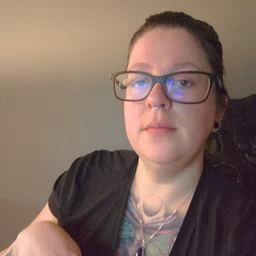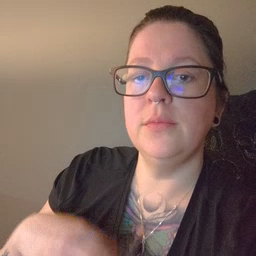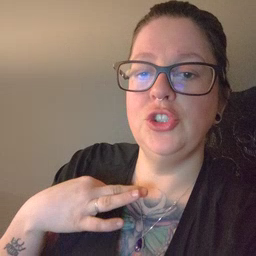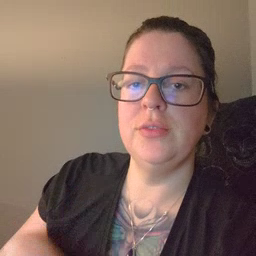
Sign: shirt